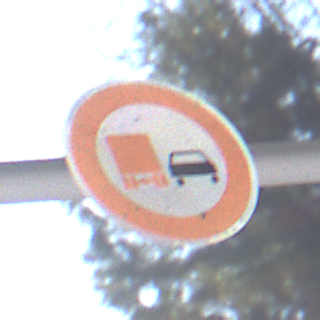
Verkehrszeichen: UeberholverbotKraftfahrzeuge
Umgebung: Outdoor, Special
Tageszeit: MorningAfternoon
Wetter: Clear
Licht: Natural
Jahreszeit: Winter
Kontrast: HighContrast